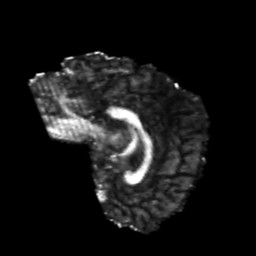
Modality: FA
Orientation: sagittal
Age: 22
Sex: male
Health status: healthy
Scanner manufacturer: philips
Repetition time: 7.391 s
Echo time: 0.08599 s